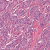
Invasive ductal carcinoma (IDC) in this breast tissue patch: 1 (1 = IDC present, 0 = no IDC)